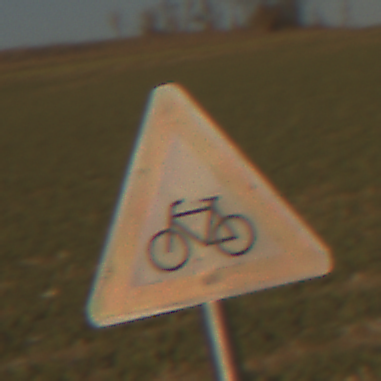
Verkehrszeichen: RadverkehrRechts
Umgebung: Outdoor, Nature
Tageszeit: SunriseSunset
Wetter: PartlyCloudy
Licht: Natural
Jahreszeit: NotSpecified
Kontrast: HighContrast